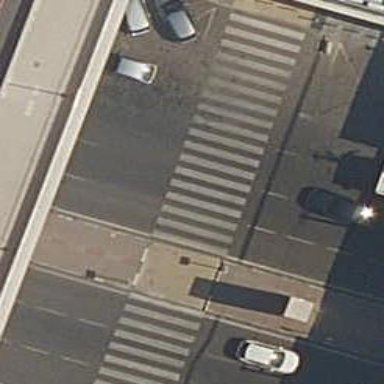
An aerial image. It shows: Uncontrolled zebra crossing on the road.